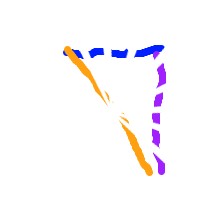
Shape: triangle